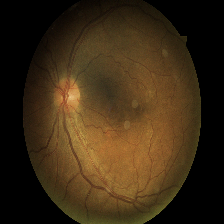
Diabetic retinopathy grade: Moderate